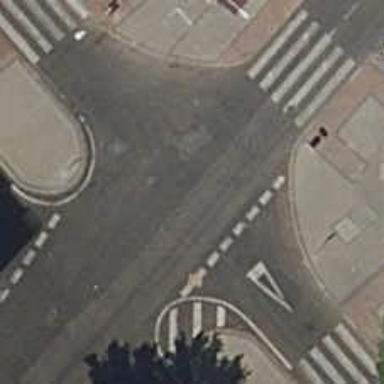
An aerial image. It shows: Road with traffic signals.